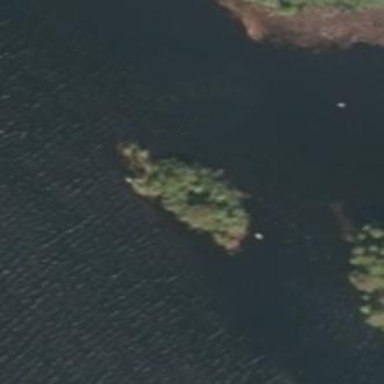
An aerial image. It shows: Islet.